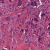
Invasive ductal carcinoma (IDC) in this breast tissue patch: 1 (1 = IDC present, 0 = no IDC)